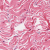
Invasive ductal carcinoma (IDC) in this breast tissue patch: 0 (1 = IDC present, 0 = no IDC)